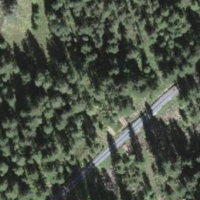
EUNIS habitat code: 43
Species observed at this site:
Equisetum sylvaticum